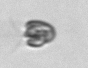
Label: Pyramimonas_morphotype1